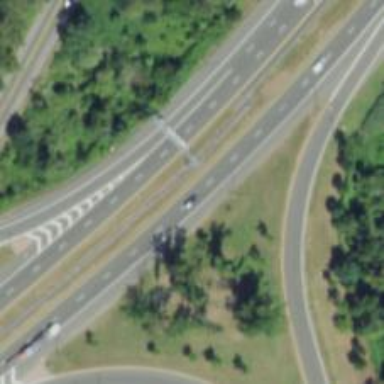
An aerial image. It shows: Urban freeway or expressway.